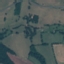
Land use / land cover: Pasture